Field crop: maize
Growth stage: 2
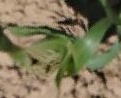
Species: maize